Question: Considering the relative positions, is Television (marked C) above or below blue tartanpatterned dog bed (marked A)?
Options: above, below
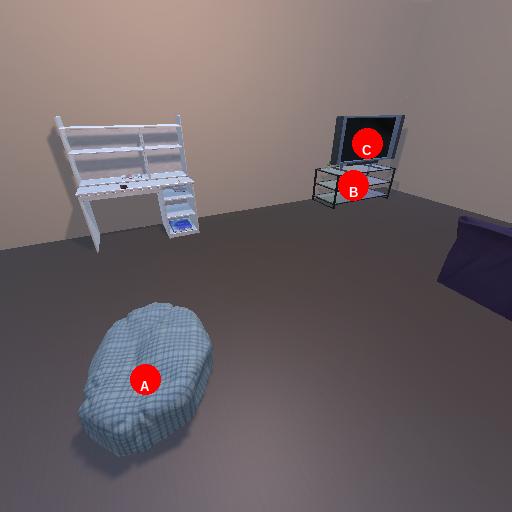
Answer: above